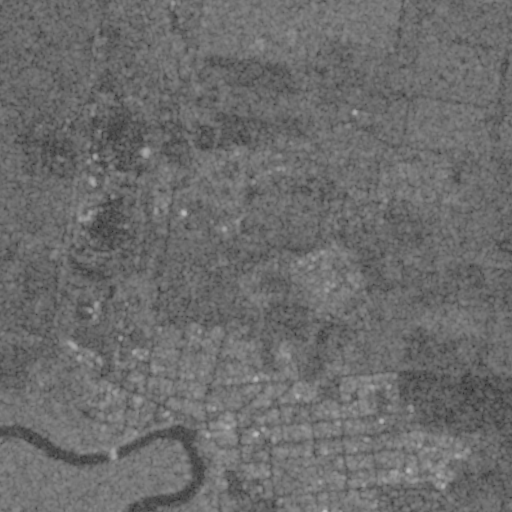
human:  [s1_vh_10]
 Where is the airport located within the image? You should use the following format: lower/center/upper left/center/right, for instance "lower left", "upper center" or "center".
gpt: The airport is located in the lower right of the image.
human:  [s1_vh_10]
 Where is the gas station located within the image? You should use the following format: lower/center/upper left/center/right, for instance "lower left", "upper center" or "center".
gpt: The gas station is located in the lower left of the image.
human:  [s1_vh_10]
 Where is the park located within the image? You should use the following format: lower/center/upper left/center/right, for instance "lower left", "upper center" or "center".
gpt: The park is located in the lower of the image.
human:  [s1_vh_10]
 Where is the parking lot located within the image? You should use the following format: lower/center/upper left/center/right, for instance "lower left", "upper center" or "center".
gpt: The parking lot is located in the lower left of the image.
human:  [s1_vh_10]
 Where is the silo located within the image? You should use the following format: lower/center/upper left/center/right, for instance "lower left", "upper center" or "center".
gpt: The silo is located in the center left of the image.
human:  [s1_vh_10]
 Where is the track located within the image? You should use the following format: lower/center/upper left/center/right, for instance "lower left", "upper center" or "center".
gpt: The track is located in the center of the image.
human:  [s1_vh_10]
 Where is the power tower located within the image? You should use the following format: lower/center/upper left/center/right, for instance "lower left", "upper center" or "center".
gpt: There is no power tower in the image.

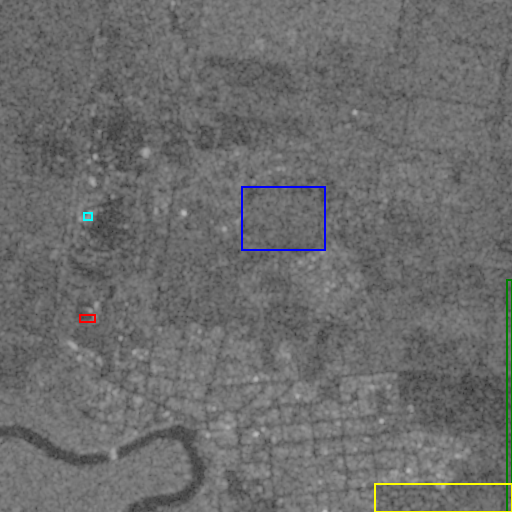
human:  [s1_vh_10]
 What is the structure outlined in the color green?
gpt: The structure outlined in green is an airport.
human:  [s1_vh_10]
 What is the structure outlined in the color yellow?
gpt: The structure outlined in yellow is a park.
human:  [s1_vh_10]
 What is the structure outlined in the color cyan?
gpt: The structure outlined in cyan is a silo.
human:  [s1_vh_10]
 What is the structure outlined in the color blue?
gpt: The structure outlined in blue is a track.
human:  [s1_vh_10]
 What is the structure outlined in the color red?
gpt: The structure outlined in red is a building.
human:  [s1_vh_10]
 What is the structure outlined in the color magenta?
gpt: There is no magenta outline.